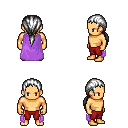
a pixel art fantasy rpg character, male body template, human, tanned skin, lavender cape, red pants, white ponytail hairstyle, four views (front, back, left, right), 2x2 character sprite sheet, small pixel art, hard edges, no anti-aliasing